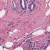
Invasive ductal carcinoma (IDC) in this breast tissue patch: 0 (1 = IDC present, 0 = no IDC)